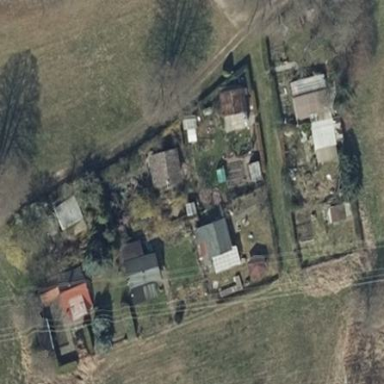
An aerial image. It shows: Allotments area.